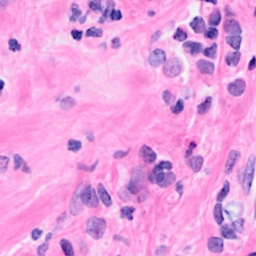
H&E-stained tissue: Breast